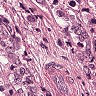
Metastatic tissue present: yes